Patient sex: M
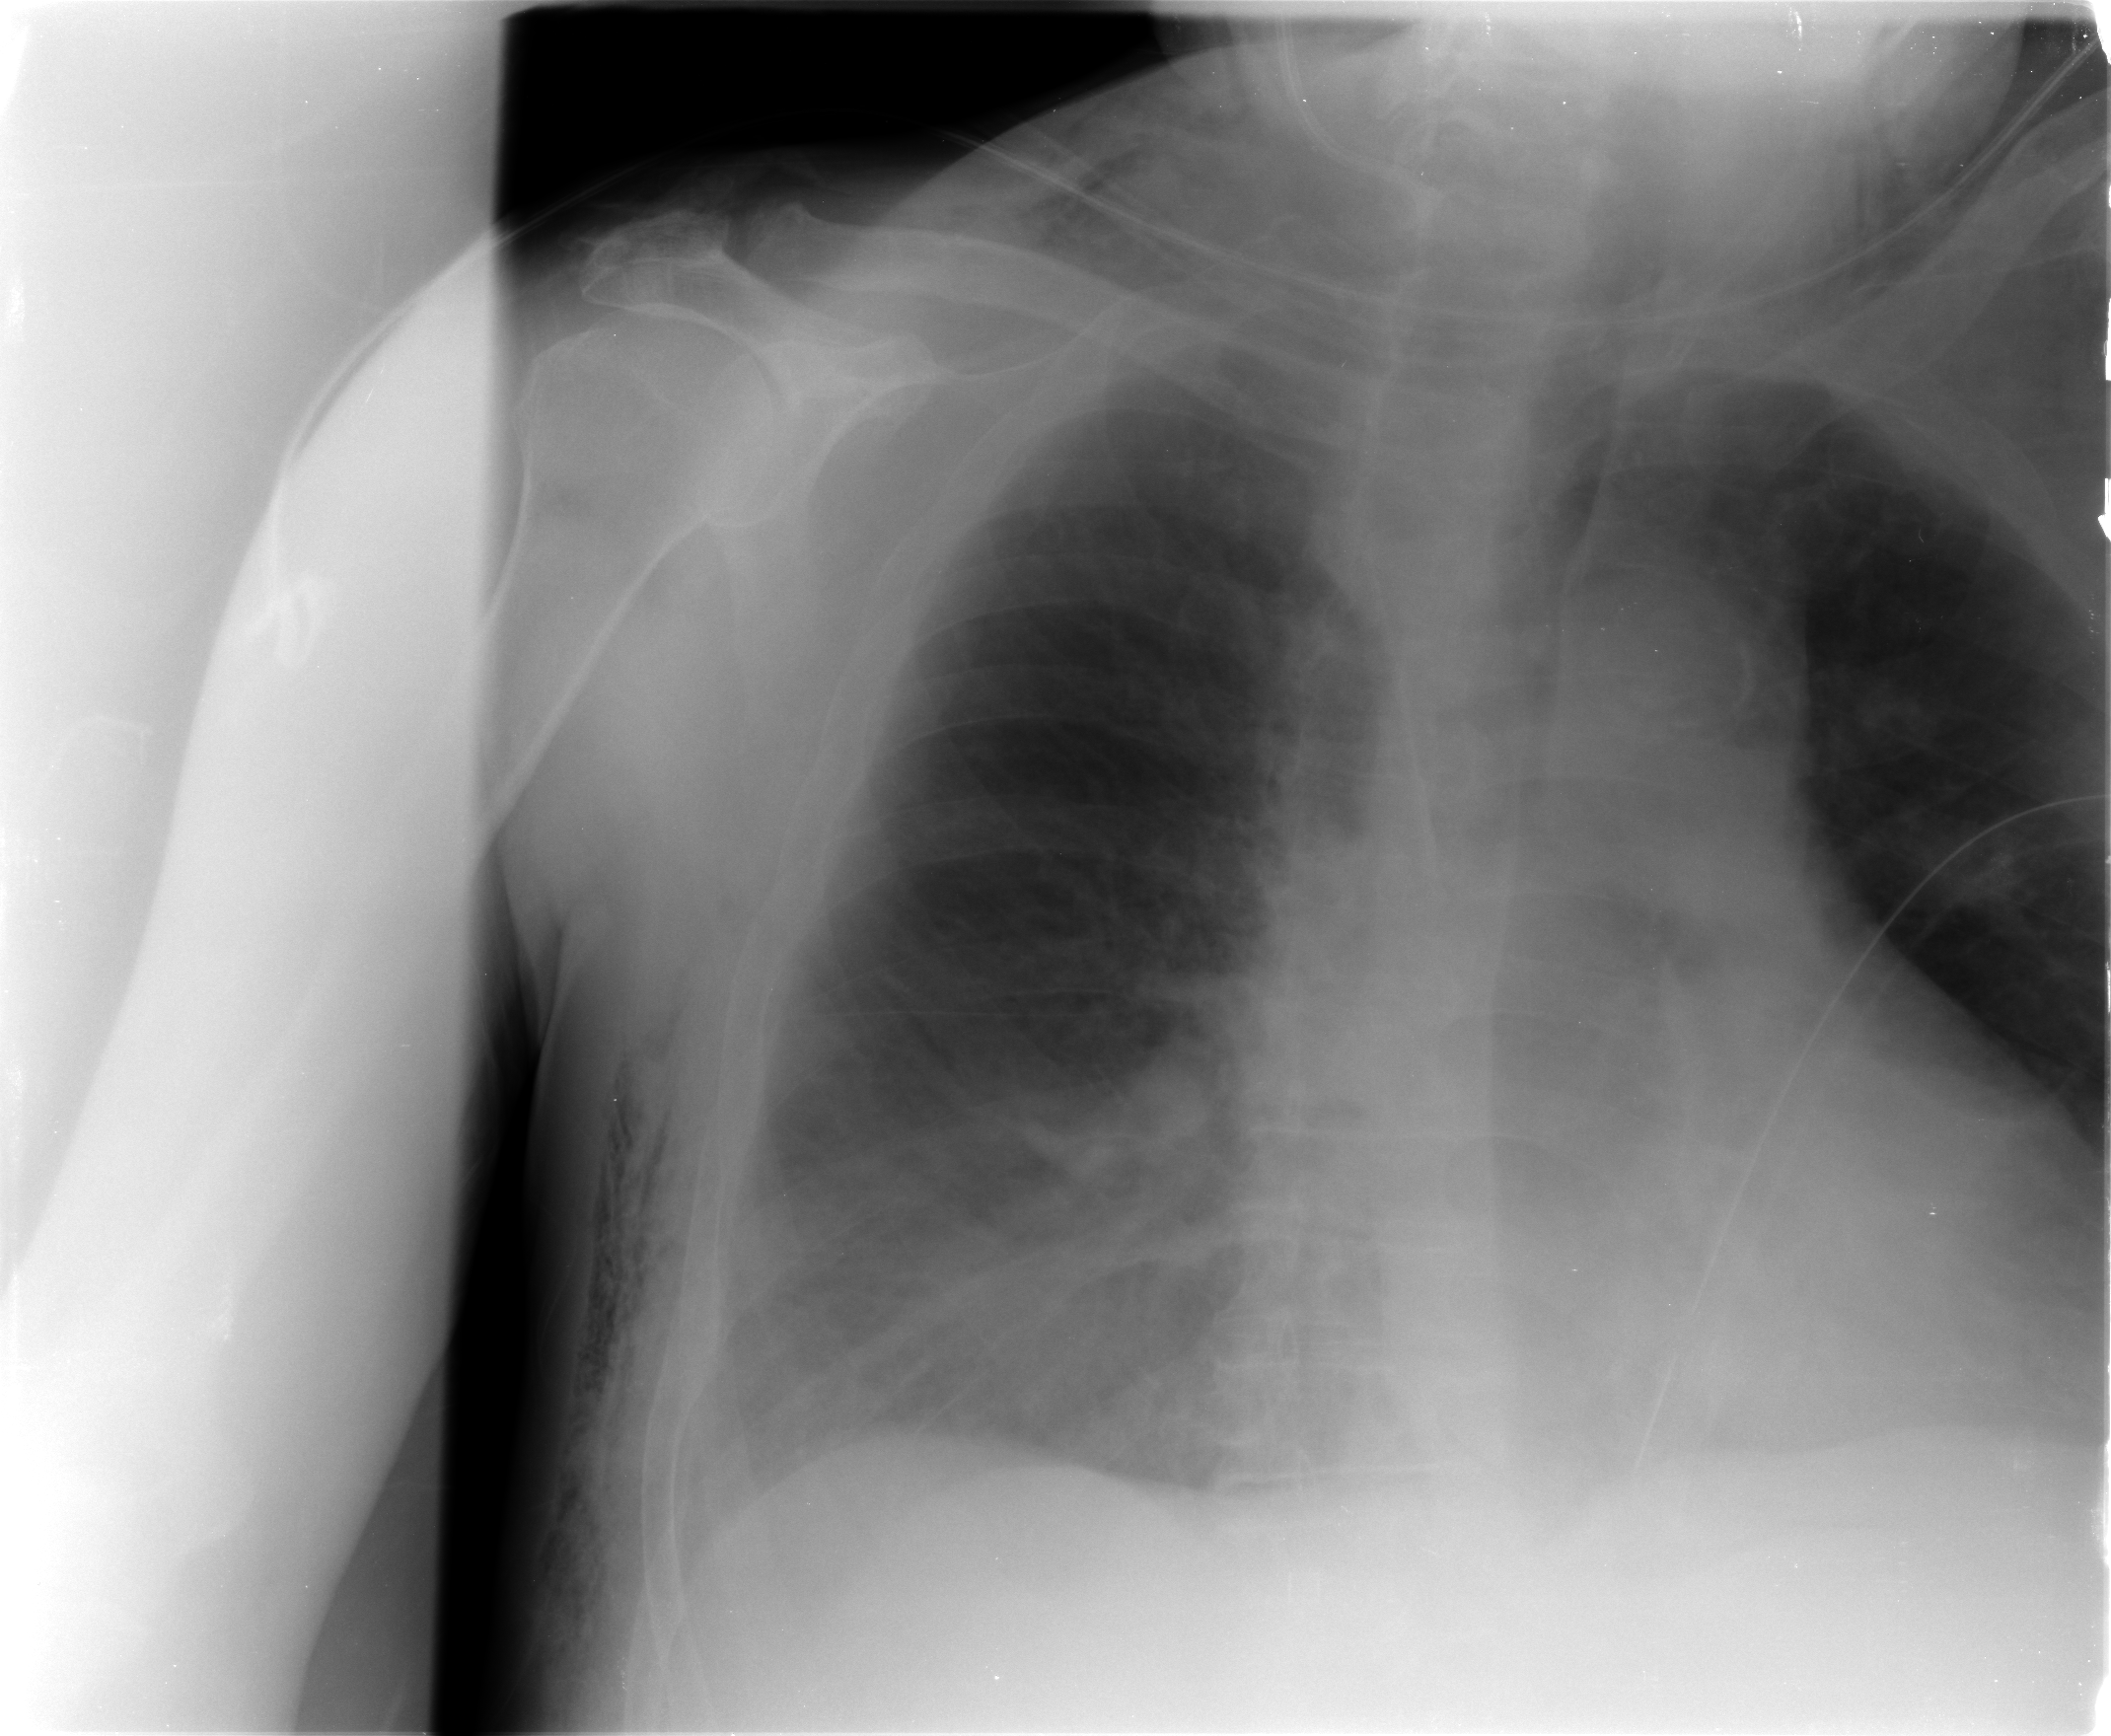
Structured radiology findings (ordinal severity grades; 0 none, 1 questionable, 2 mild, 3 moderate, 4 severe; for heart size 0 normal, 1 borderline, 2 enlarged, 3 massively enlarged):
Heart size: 2
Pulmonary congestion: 2
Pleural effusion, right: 2
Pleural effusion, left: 2
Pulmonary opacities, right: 3
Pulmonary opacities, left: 2
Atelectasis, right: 2
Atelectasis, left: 2